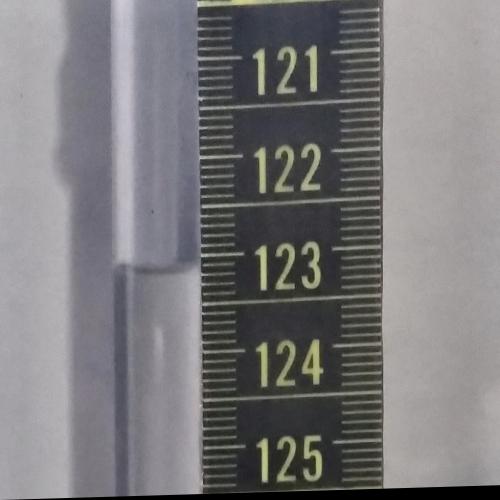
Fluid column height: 123.1 cm